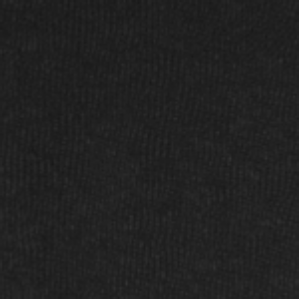
Label: frost